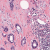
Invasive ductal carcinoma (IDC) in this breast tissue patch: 1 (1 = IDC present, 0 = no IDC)